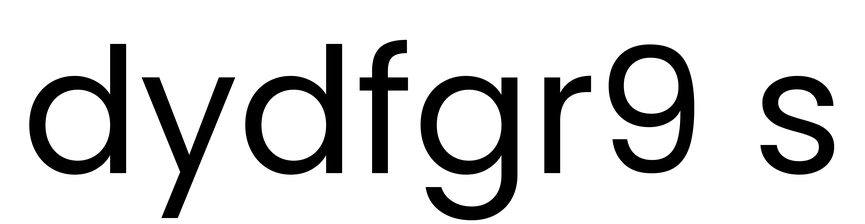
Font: Poppins-Regular